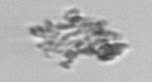
Label: detritus